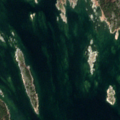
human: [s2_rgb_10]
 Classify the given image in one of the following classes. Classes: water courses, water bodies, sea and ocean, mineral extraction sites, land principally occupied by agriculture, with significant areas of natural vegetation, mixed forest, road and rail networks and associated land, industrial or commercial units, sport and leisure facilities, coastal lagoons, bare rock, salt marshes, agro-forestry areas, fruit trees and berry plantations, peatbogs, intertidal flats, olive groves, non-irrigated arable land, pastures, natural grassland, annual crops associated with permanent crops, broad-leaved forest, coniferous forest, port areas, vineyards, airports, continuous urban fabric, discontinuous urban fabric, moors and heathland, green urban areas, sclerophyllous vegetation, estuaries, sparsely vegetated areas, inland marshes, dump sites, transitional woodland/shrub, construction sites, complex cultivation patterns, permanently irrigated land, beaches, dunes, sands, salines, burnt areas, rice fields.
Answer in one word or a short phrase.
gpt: mixed forest, sea and ocean